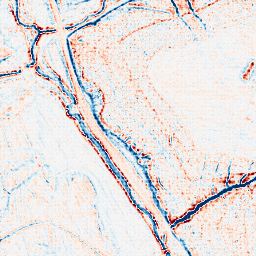
Category: edge_preserving
Decomposition family: anisotropic_diffusion
Decomposition parameters: iterations: 10
kappa: 10
gamma: 0.15
Upsampling method: sinc_hamming
Upsampling parameters: scale: 4
kernel_size: 4
Upsampling scale: 4